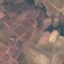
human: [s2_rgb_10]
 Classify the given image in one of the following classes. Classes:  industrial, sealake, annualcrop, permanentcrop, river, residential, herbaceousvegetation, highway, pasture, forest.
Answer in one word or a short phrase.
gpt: PermanentCrop